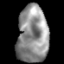
Tissue: lung
Cell type: Epithelial cells
Senescence score: 0.2002
Nuclear area (px): 1742
Mean DAPI intensity: 142.877